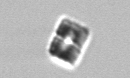
Label: Bacillariophyceae_morphotype1